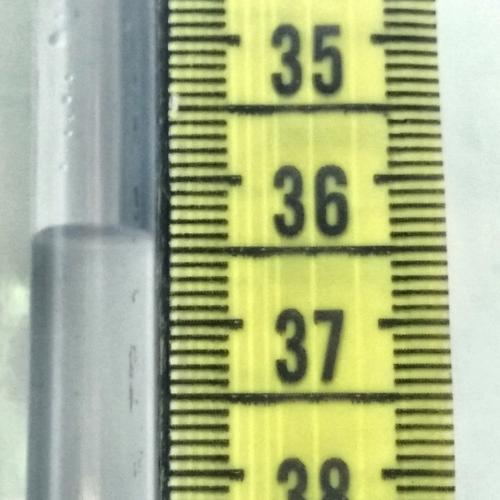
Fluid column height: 36.4 cm